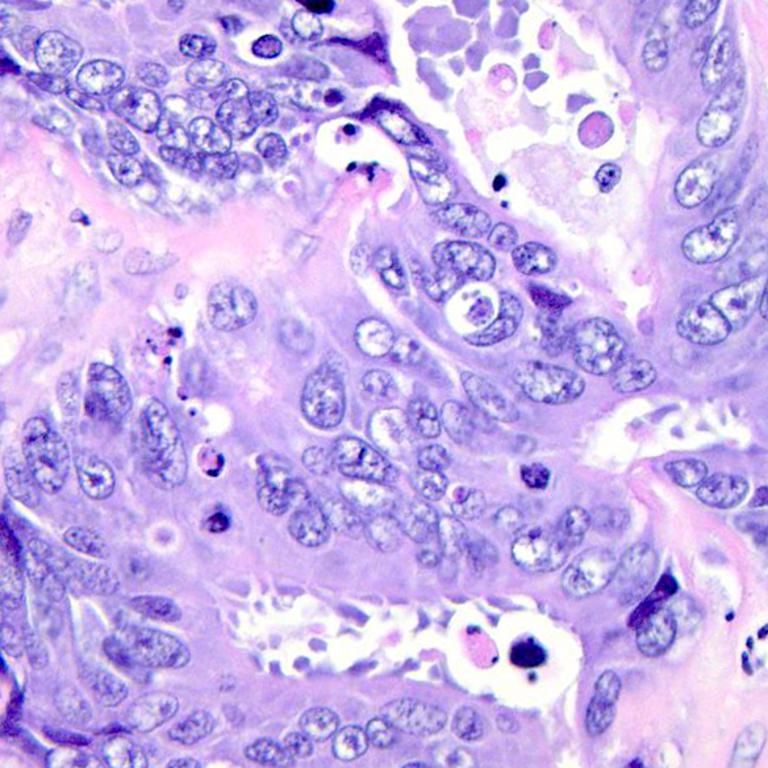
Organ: colon
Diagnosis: adenocarcinomas